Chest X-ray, AP view. Patient: 61 years old, sex M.
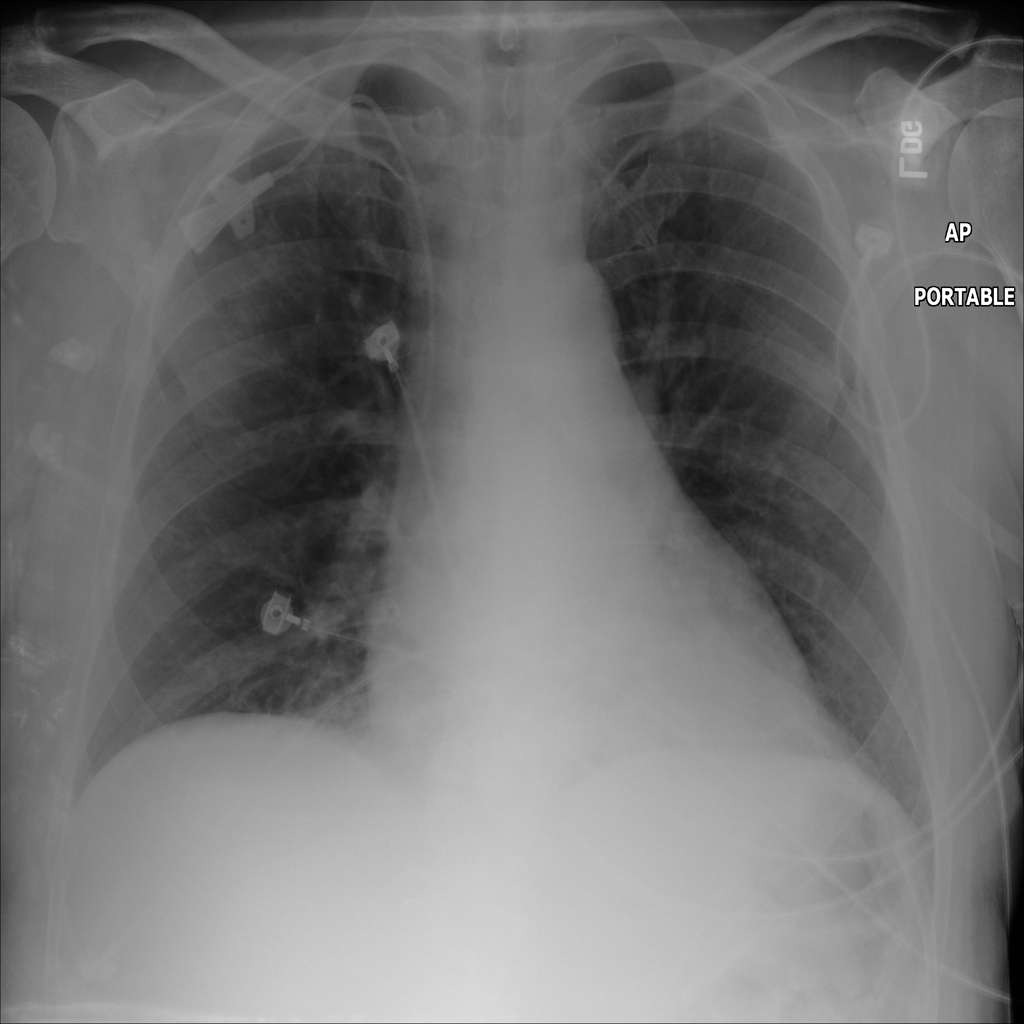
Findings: No Finding